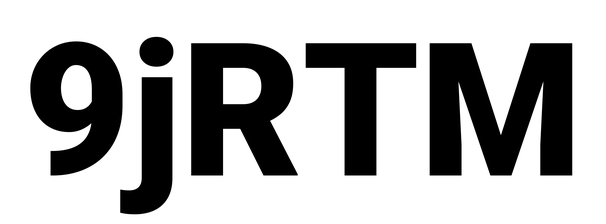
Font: Roboto_Black